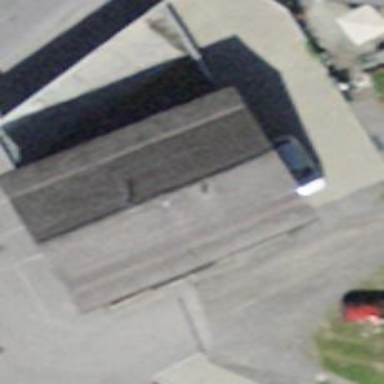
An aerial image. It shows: Convenience shop.